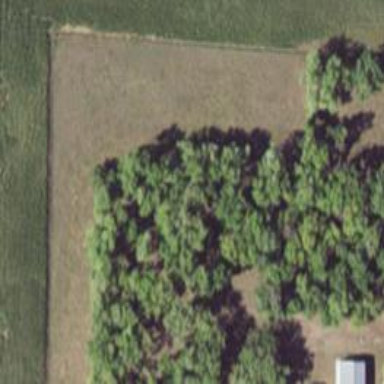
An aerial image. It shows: Shelterbelt of trees in woodland area.